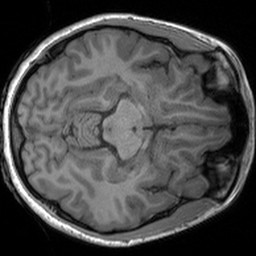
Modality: T1w
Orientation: axial
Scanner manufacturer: siemens
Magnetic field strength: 3 T
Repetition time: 1.54 s
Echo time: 0.00234 s